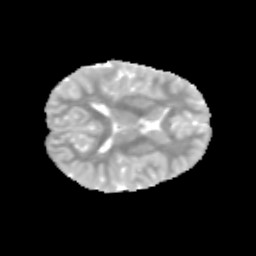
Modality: MD
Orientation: axial
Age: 11
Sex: male
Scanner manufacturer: siemens
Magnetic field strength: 3 T
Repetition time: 3.8 s
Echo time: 0.07 s